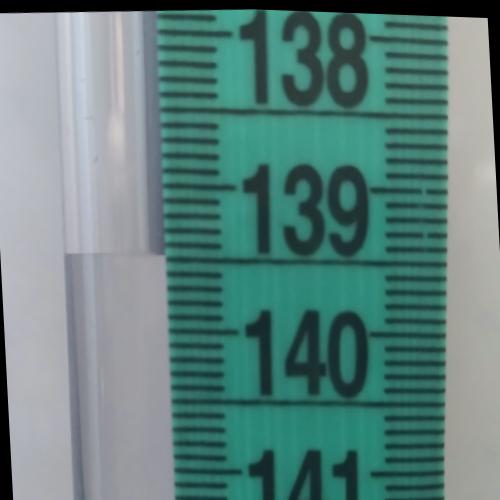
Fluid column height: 139.5 cm